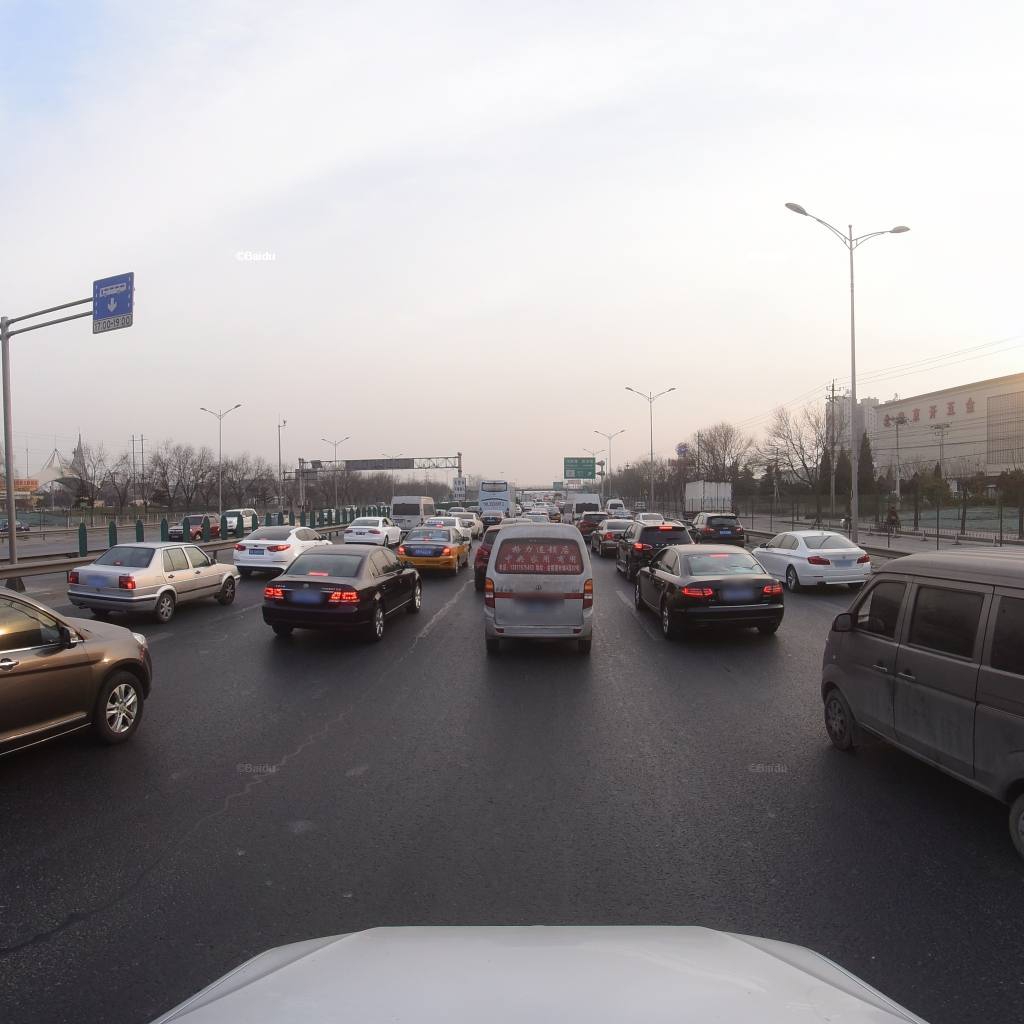
Region: Fengtai
Road damage annotations: longitudinal patch